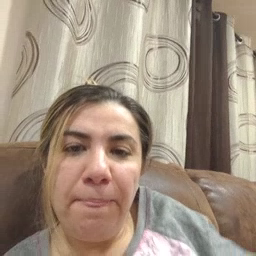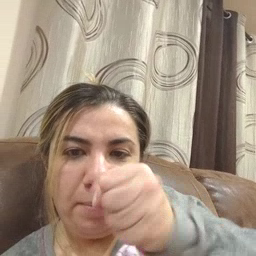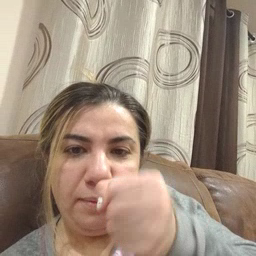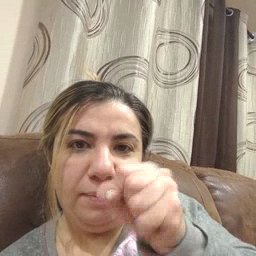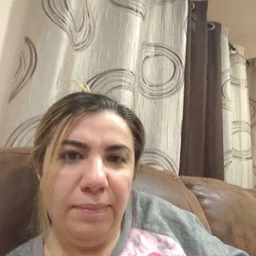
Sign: make